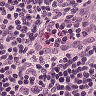
Metastatic tissue present: no